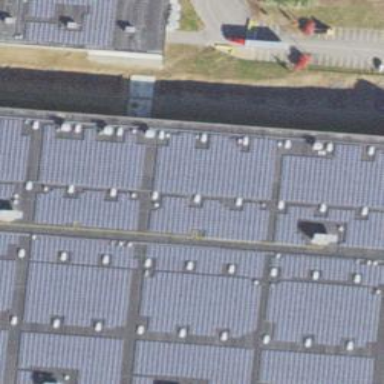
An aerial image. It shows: Solar power generator using photovoltaic method with solar photovoltaic panel types.